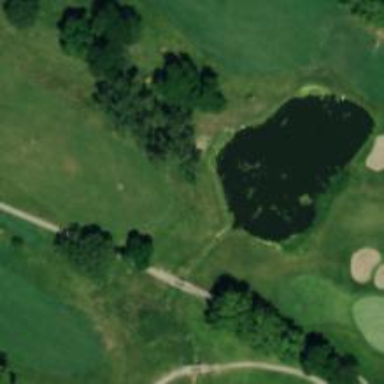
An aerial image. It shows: View of golf hole.